Question: Hi I am facing a problem on button click. I have a button outside the form due to some reason. On the click i have to validate the form and proceed to the next tab. But right now I have to click twice the button even if the form is valid. What's the issue right now?

'''
<script>
$(document).ready(function () {
$('#step-2-form').submit(function(e)
{
var $as = $(this);
if($as.valid()){
e.preventDefault();
$('#dgstoneVariable').edatagrid('reload');
return document.getElementById('n.3').click();
}
if(!$as.valid()){
}
});
$('#step-2-form').validate({
rules: {
contactname2field: {
required: true
},
jobtitle2field: {
required: true
},
telephone2field: {
required: true
},
email2field: {
email: true,
required: true
},
cityfield: {
required: true
}
}
});
});
</script>
'''
In registration.php I have three tab on 2nd tab I have a a structure as follows:
'''
<form class="form-horizontal" id="step-2-form">
</form>
<form target="upload_target" id="fileupload" method="post" action="<?php echo site_url('upload_file/upload_it'); ?>" enctype="multipart/form-data">
....
....
//Here is a code of file upload. If the user browse and uploads the file then have to click continue button once to move onward. But if the user doesnt upload the files then he has to click the button twice to continue to step 3. (ANY IDEA ...???)
<button id="btnupload" style="padding: 4.5px; float:left;margin-top: 30px;border-radius: 0px;" disabled="disabled" type="submit" class="btn btn-primary btn-lg"><span class="glyphicon glyphicon-upload"></span></button>
</form>
<button form="step-2-form" type="submit" class="btn btn-success" id="tab-2-cont">CONTINUE</button>
'''
The above button validtes the first form and then proceeds further. I have to place it outside because of the file uploading form.
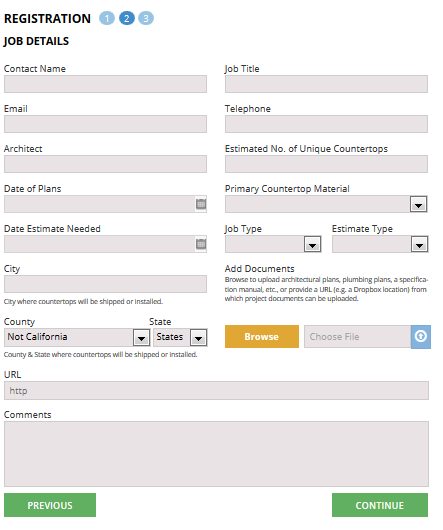
Answer: I would suggest you to handle submit event
'''
$(document).ready(function () {
$('#step-2-form').submit(function(e) {
var $as = $(this);
if(!$as.valid()){
e.preventDefault();
// Your error Message
}
});
});
'''
To Associate button with your from you can use 'form' attribute of <URL>
> The form element that the button is associated with (its form owner). The value of the attribute must be the id attribute of a element in the same document. If this attribute is not specified, the element must be a descendant of a form element. This attribute enables you to place elements anywhere within a document, not just as descendants of their elements.
So add form attribute.
'''
<button form="step-2-form" id="tab-2-cont" type="submit" class="btn btn-success">CONTINUE</button>
'''
A good read <URL>